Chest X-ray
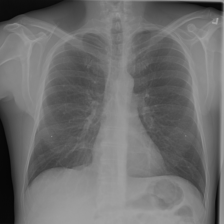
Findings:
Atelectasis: negative
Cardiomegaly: negative
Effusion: negative
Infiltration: positive
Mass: negative
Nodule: positive
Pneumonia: negative
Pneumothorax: negative
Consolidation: negative
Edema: negative
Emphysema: negative
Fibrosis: negative
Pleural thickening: negative
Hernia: negative